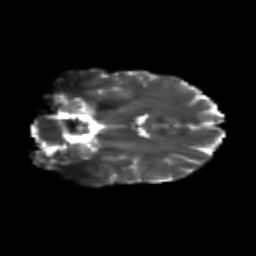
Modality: T2w
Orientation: coronal
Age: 27
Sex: female
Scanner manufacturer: siemens
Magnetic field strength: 3 T
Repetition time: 3.5 s
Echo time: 0.113 s